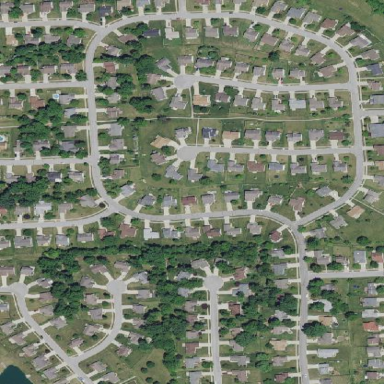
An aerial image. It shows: Residential neighbourhood.